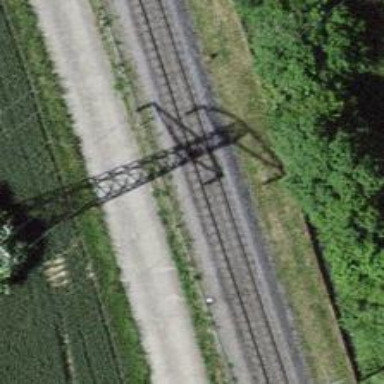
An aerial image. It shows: Railway signal.